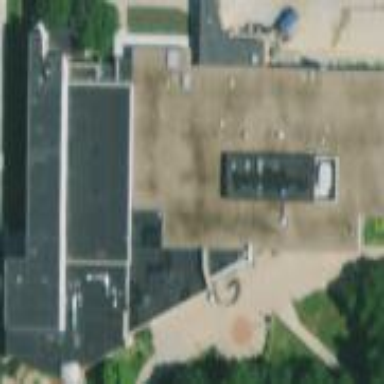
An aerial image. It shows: Public building.